Question: What is the value of this measurement?
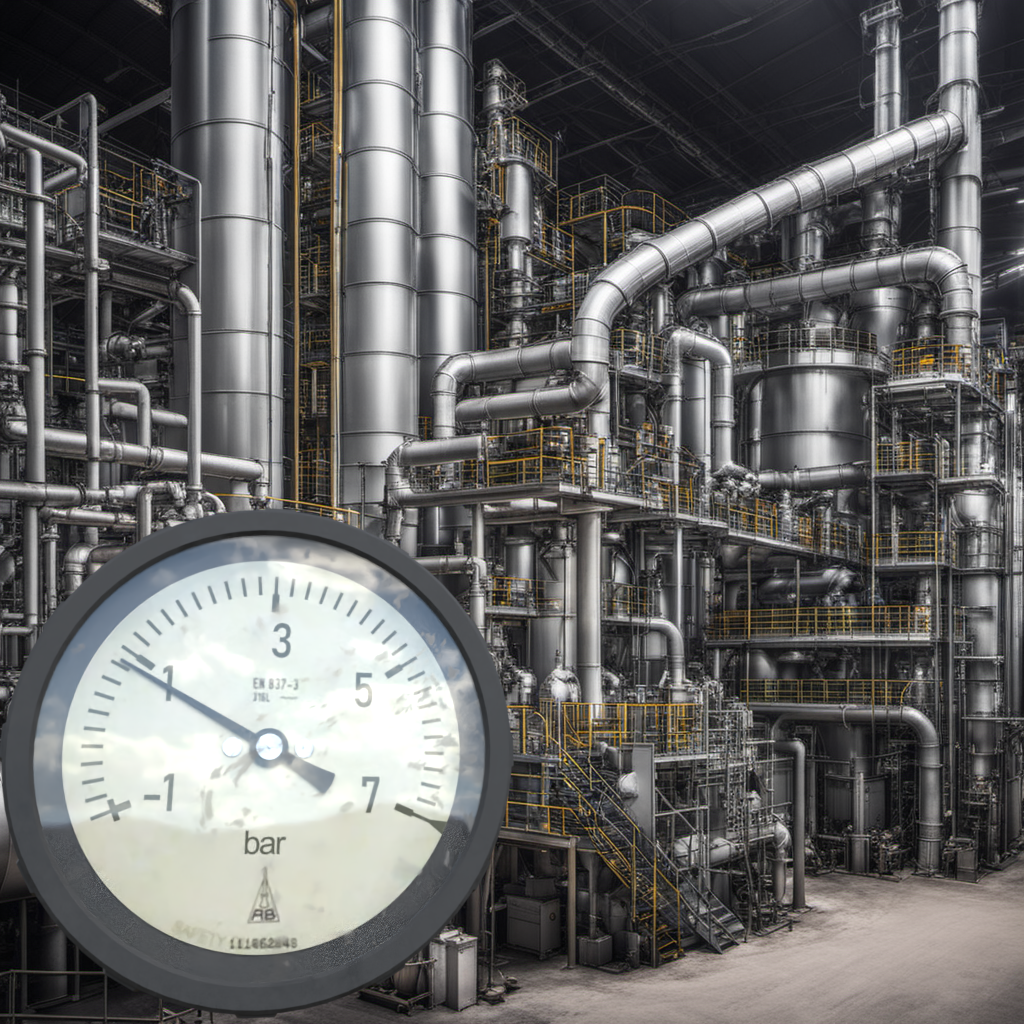
Answer: The result is 0.89
Question: What is the range of the measurement shown in the image?
Answer: The range is from -1 to 7
Question: What is the minimum and maximum value of the measurement shown in the image?
Answer: The minimum value is -1 and the maximum value is 7